Interaction volume radius: 10 \u00c5
Interaction volume height: 20 \u00c5
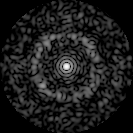
Disorder parameter: 0.7939